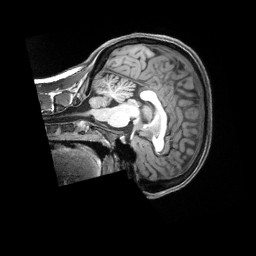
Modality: T1w
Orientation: sagittal
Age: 33
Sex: female
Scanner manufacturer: siemens
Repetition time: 2.3 s
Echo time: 0.00229 s